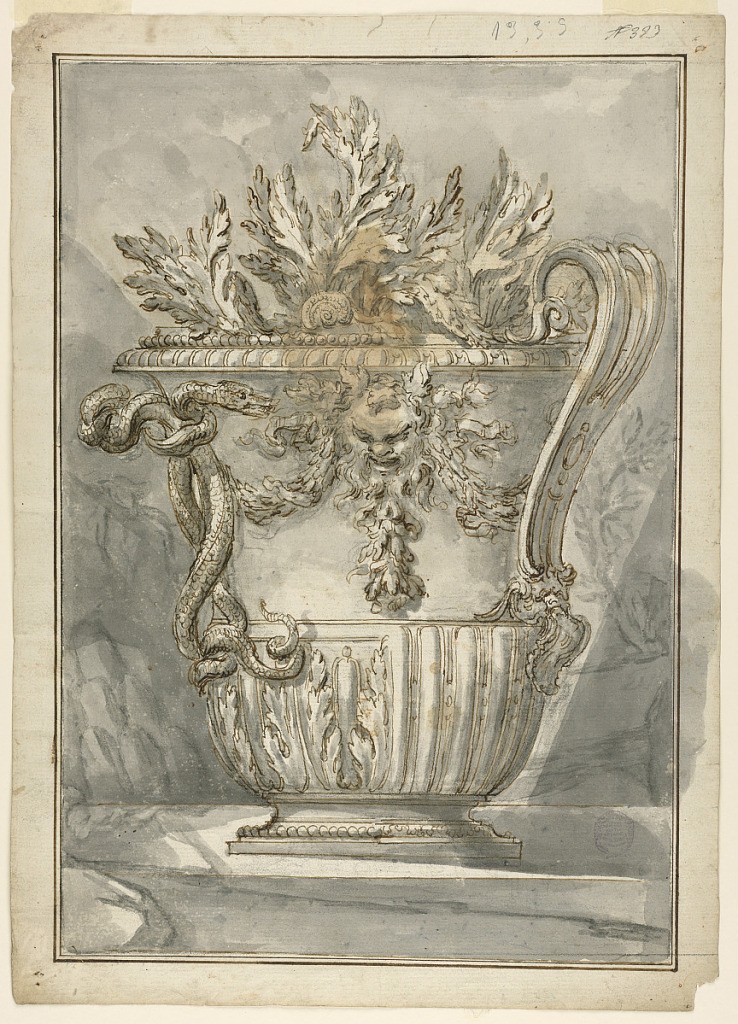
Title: Project for a Vase
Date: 1750–1775
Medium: Black chalk, pen and ink, brush and wash on paper
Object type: Drawing
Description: Elevation of a vase. Bottom is loved with acanthus leaves. Top decorated with a satyr's mask and festoons. Scrolling handle at right and entwined snakes at left. Plants emerging from top. Small snail visible. Double framing line and wash in background.